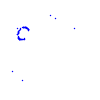
Particle: kaon